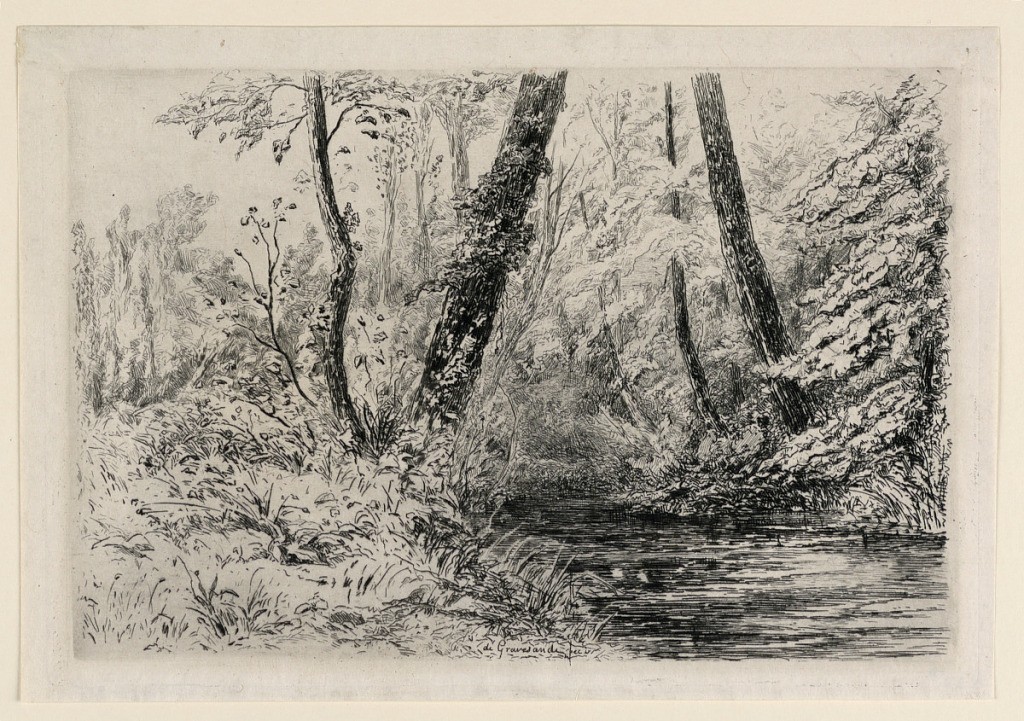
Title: Souvenir des Cressonnières à Veules
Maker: Carel Nicolaas Storm van 's-Gravensande, Dutch, 1841–1924
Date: ca. 1873
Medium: Etching in dark brown ink on white paper
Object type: Print
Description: A shallow brook meanders through a thicket, overhund by trees.